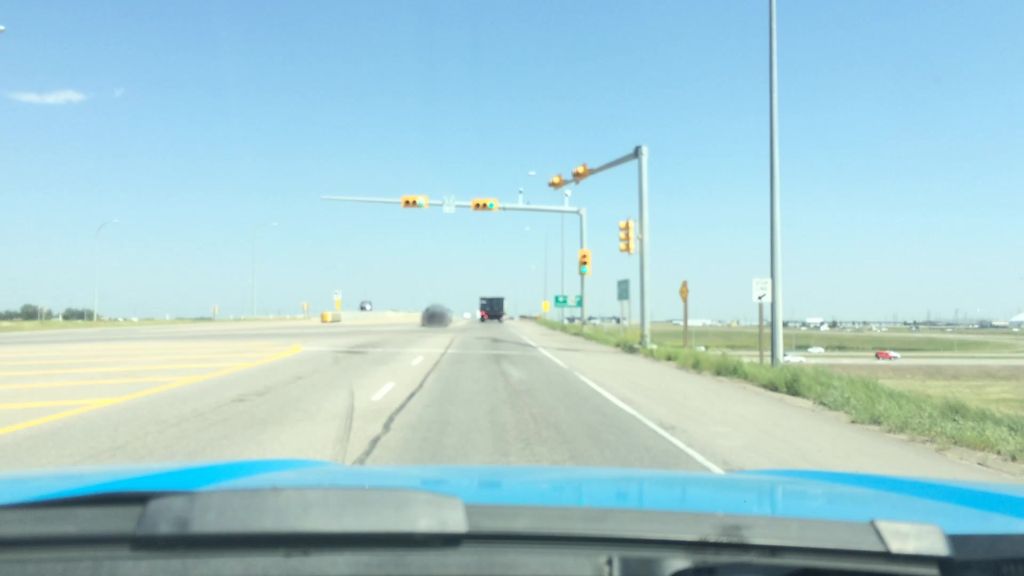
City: calgary